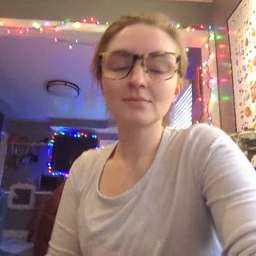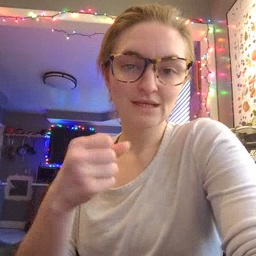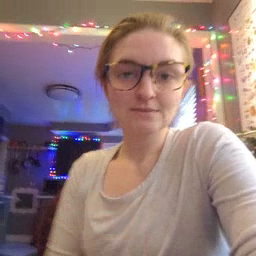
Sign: make